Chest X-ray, PA view. Patient: 39 years old, sex F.
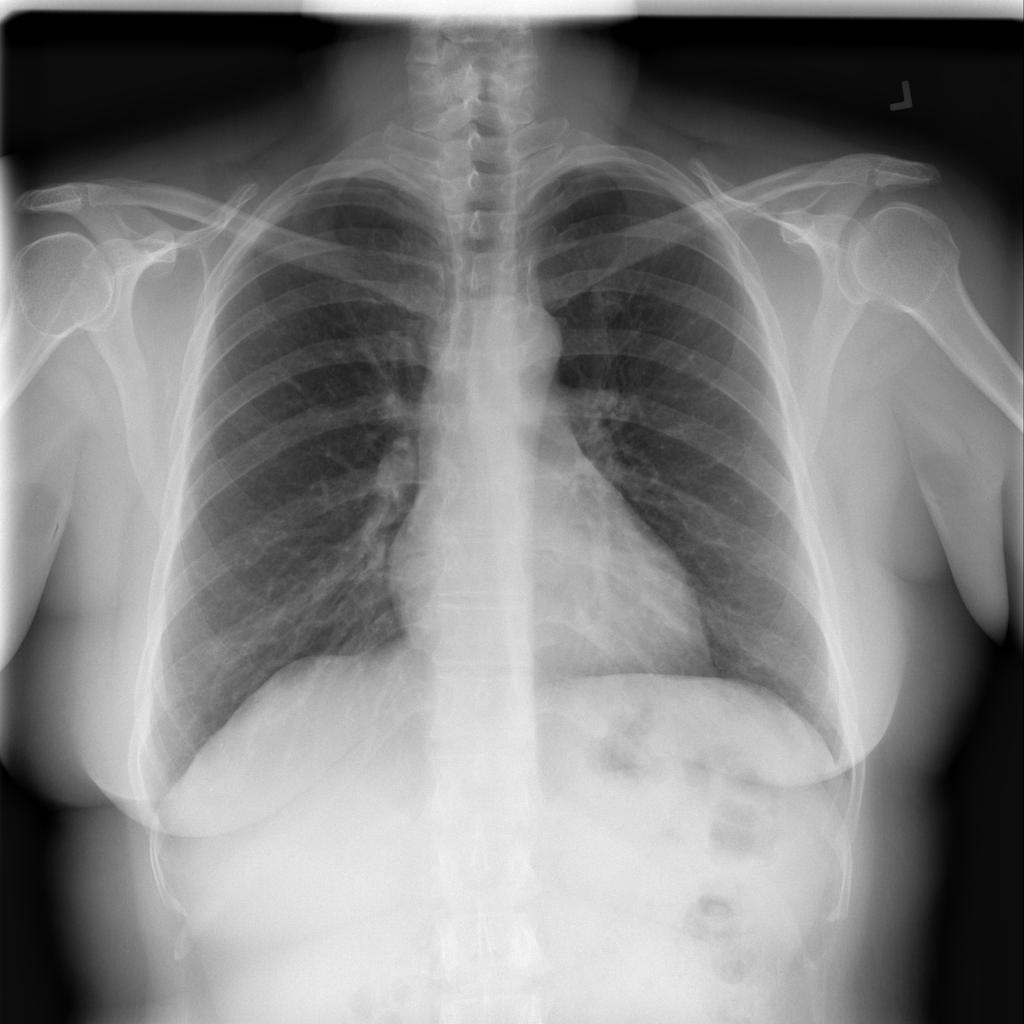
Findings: No Finding